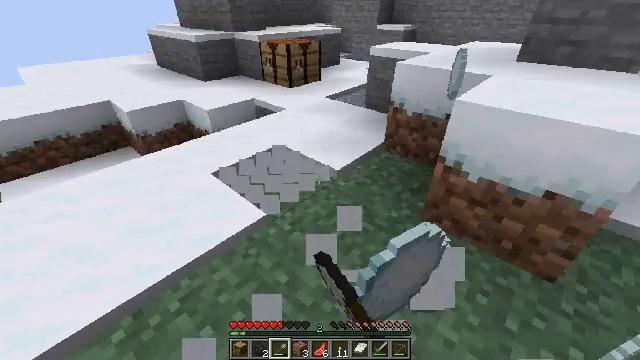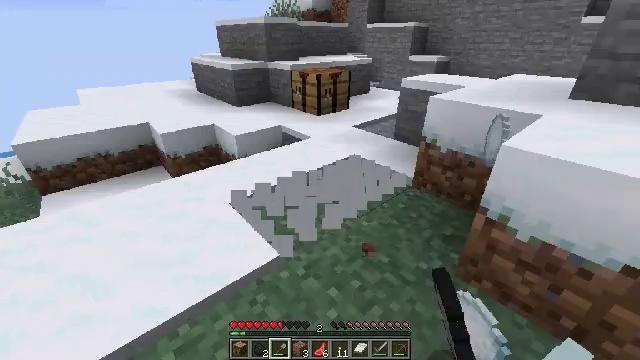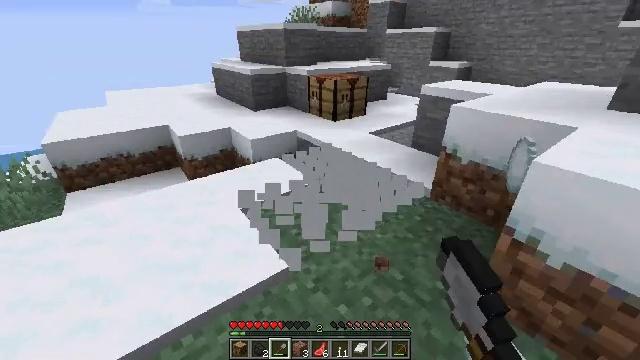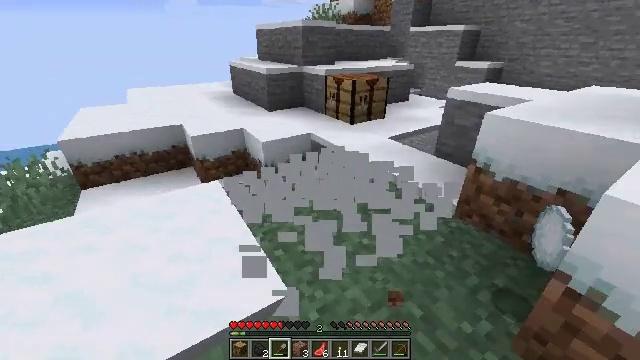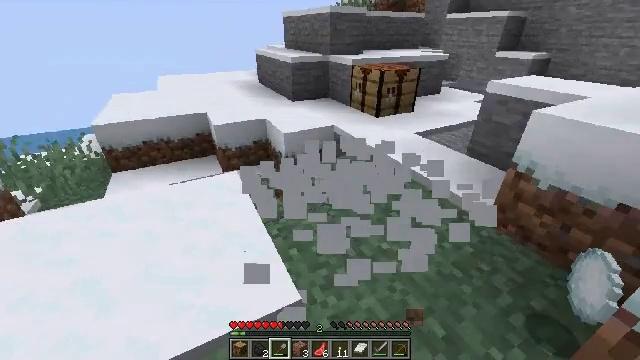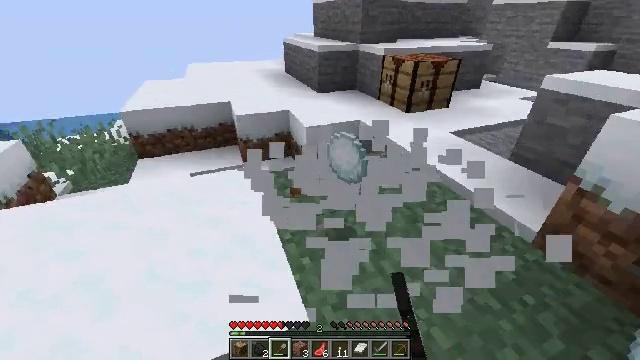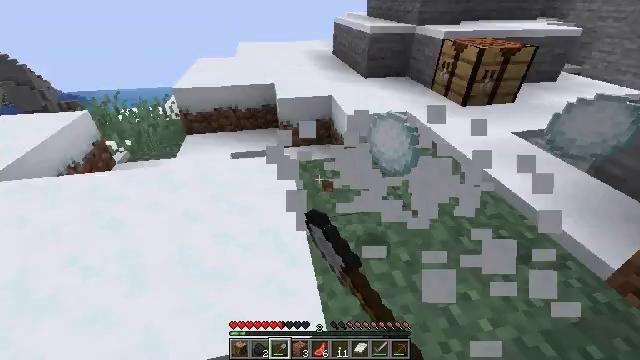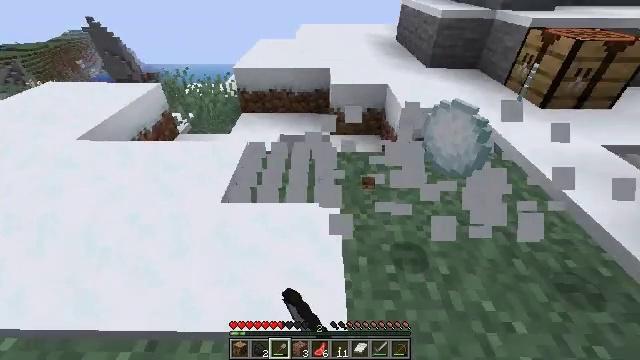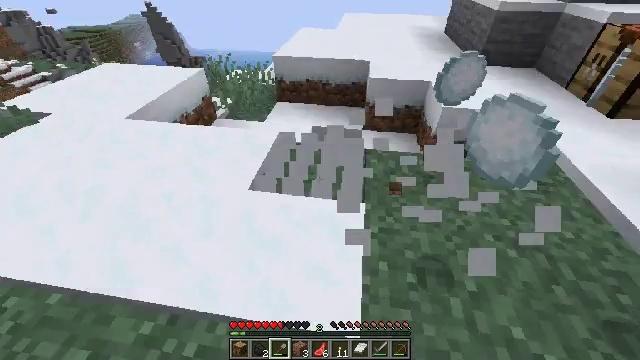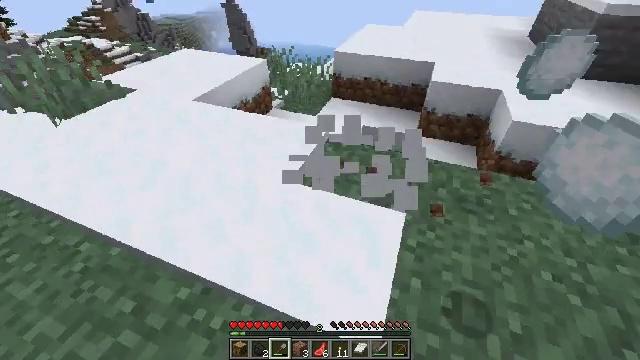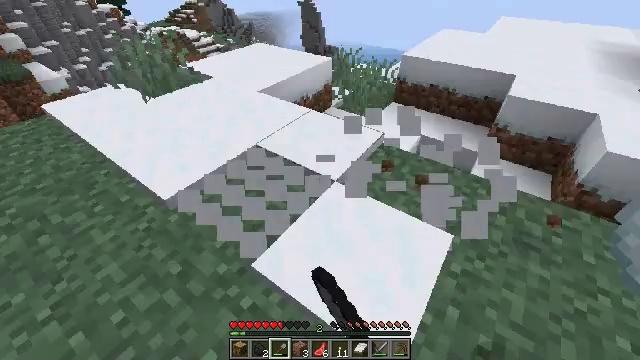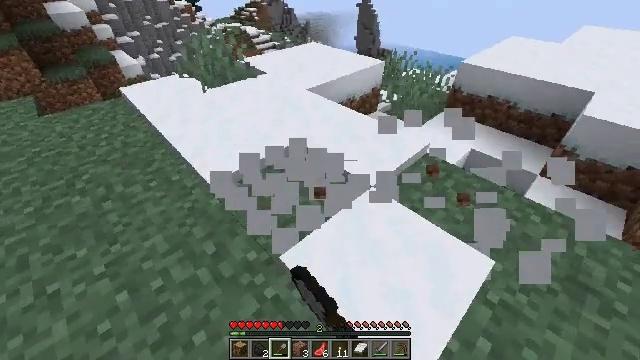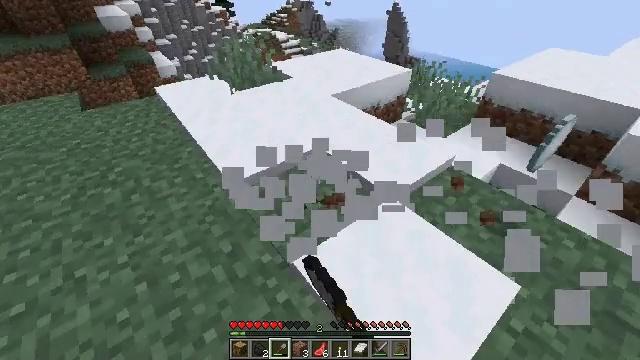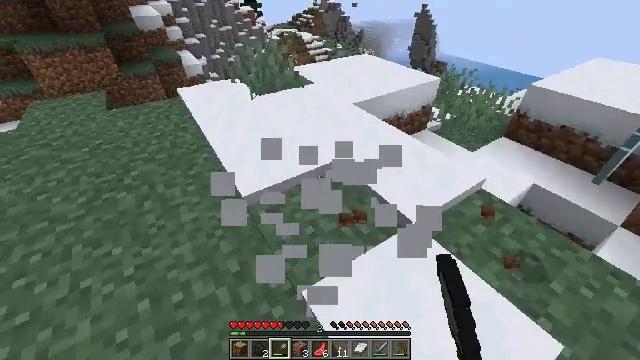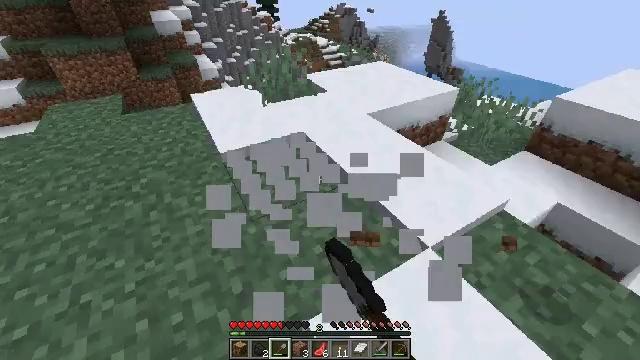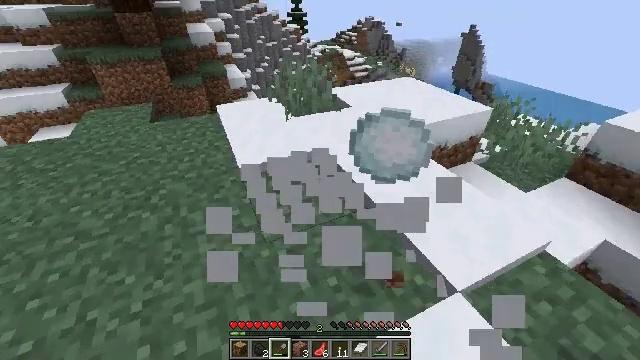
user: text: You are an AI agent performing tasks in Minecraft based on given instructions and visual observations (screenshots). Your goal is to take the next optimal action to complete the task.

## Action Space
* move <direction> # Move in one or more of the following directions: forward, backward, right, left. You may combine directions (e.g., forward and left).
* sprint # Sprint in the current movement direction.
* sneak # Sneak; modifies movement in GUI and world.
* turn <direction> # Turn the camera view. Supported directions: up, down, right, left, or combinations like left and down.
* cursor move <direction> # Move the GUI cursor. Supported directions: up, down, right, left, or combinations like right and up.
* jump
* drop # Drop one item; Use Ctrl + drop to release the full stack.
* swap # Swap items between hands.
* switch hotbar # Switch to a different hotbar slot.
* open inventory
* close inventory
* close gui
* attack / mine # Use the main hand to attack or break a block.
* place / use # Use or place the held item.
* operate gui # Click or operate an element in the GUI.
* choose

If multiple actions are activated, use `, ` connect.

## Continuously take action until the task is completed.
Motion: motion action
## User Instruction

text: Dig up the snow layers.
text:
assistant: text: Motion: move forward, turn left and up, attack / mine
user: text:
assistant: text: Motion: move forward, turn left, attack / mine
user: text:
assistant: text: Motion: move forward, turn left, attack / mine
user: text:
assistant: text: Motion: move forward, turn left and down, attack / mine
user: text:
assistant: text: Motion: move forward, turn left and down, attack / mine
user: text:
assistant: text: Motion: turn left and down, attack / mine
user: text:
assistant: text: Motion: turn left and down, attack / mine
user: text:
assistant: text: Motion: turn left and down, attack / mine
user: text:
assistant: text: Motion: turn left, attack / mine
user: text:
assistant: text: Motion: turn left, attack / mine
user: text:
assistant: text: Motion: turn left, attack / mine
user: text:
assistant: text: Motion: move forward, turn left and up, attack / mine
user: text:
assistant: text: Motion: move forward, turn left, attack / mine
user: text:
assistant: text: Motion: move forward, turn left, attack / mine
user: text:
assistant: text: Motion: move forward, turn left and up, attack / mine
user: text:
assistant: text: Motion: move forward, turn left and up, attack / mine
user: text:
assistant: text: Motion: move forward, turn left, attack / mine
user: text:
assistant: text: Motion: move forward, attack / mine
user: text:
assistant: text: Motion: move forward, attack / mine
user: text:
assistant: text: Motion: move forward, attack / mine
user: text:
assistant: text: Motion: move forward, attack / mine
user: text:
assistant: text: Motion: move forward, turn right, attack / mine
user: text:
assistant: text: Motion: turn right and down, attack / mine
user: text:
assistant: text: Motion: turn right and down, attack / mine
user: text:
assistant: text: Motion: attack / mine